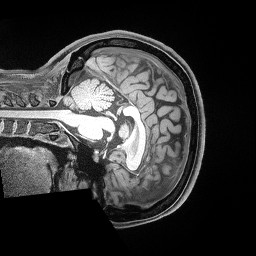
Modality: T1w
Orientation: sagittal
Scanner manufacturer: siemens
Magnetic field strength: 3 T
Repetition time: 2.53 s
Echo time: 0.00169 s